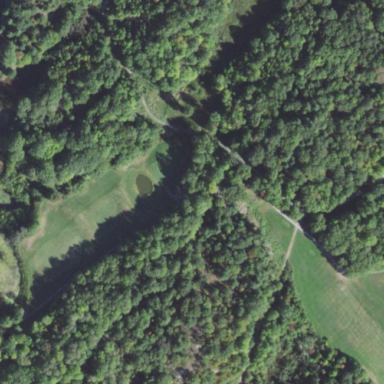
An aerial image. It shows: Area with grass used as rough in golf course.